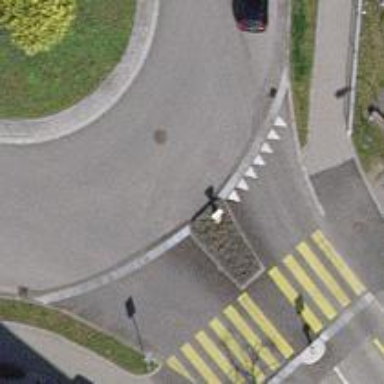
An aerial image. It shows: Road with "give way" sign.